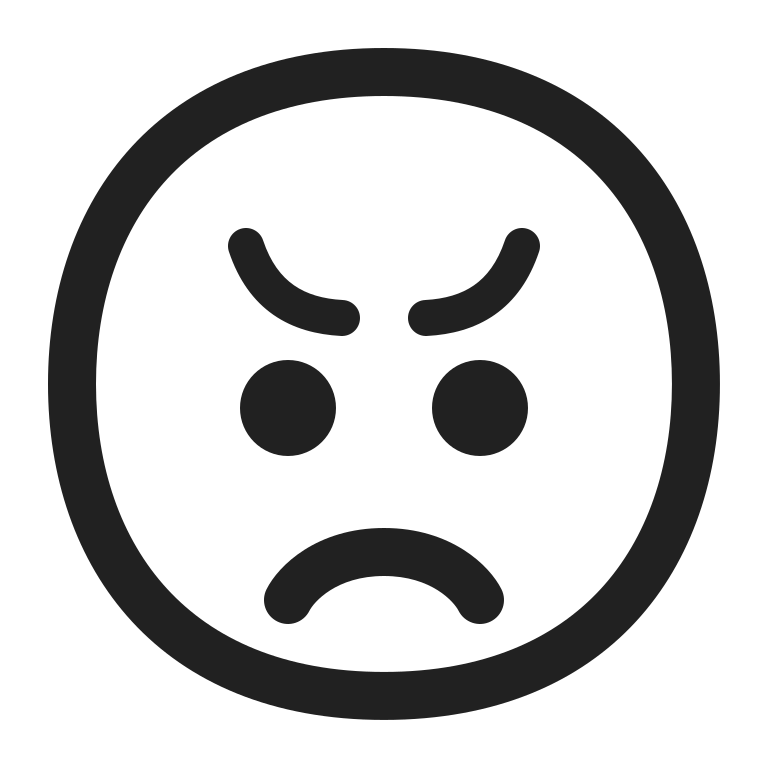
pouting face high contrast